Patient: sex M, age 52
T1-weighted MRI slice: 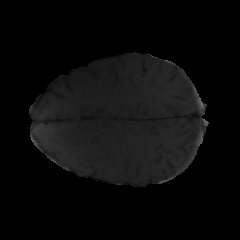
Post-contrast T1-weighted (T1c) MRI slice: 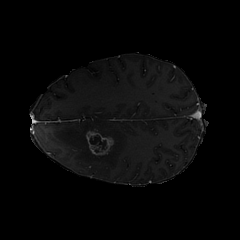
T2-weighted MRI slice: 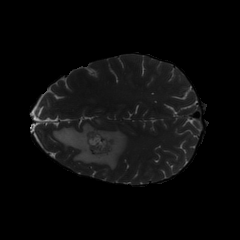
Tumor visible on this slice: yes
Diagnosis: Glioblastoma, IDH-wildtype
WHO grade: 4